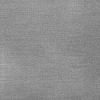
Atmospheric dust classification: dusty